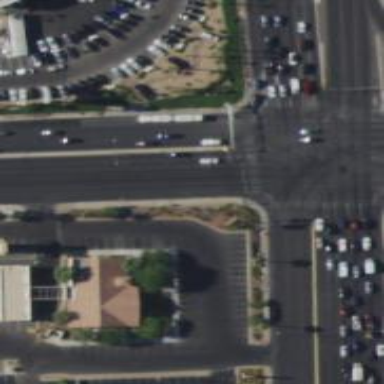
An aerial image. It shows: Solid stop line on the road marking.